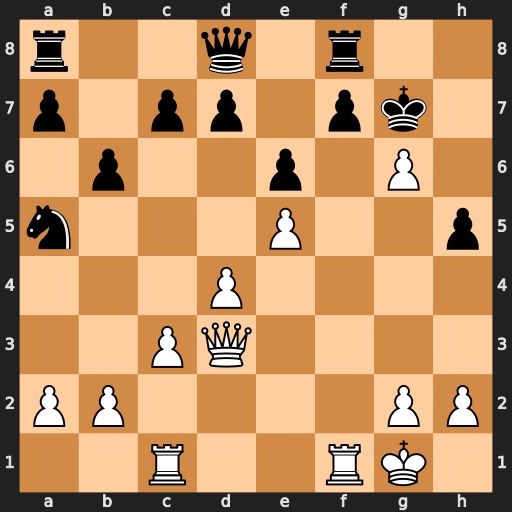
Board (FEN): r2q1r2/p1pp1pk1/1p2p1P1/n3P2p/3P4/2PQ4/PP4PP/2R2RK1
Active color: w
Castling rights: -
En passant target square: -
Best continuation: Rf6 Qxf6 exf6+